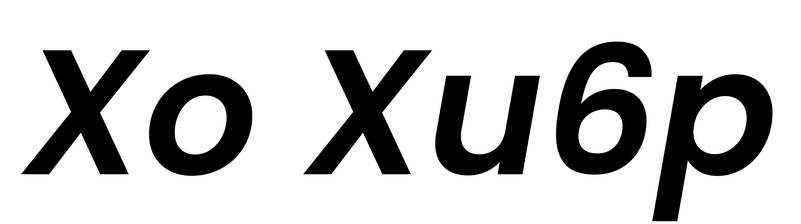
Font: Poppins-SemiBoldItalic